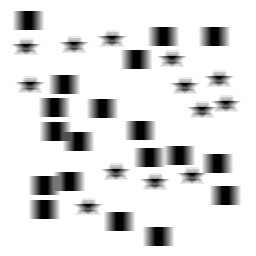
Squares: 19
Triangles: 0
Stars: 13
Total shapes: 32